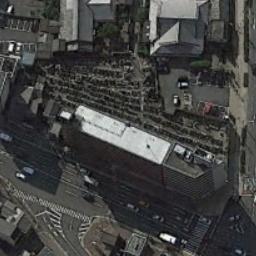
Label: commercial_area